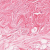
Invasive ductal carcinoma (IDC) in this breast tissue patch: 0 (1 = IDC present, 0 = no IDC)